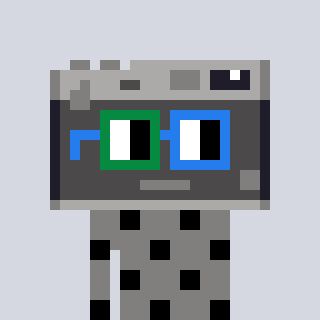
a pixel art character with square green and blue glasses, a camera-shaped head and a bluegrey-colored body on a cool background